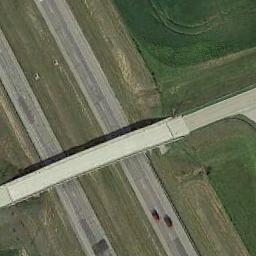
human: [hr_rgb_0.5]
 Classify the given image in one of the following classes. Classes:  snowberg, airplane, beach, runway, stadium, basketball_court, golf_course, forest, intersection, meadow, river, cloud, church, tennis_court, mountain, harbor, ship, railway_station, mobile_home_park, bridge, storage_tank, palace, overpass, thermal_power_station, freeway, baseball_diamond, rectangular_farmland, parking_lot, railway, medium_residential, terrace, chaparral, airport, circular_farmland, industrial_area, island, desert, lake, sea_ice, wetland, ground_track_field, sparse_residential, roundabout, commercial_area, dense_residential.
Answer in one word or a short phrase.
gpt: overpass